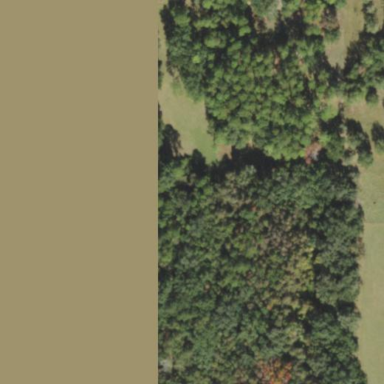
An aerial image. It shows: Mixed leaf woodland.